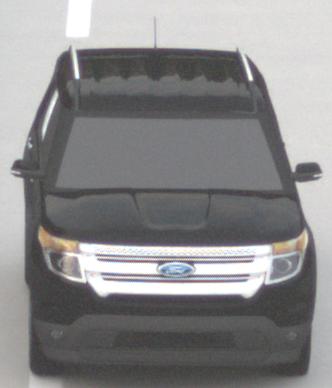
Make: Ford
Model: Explorer
Detailed model: Gen. 5
Model produced from: 2010
Model produced until: 2019
Doors: 5
Color: black
Road condition: dry road
Daytime: morning or afternoon
Contrast: low contrast